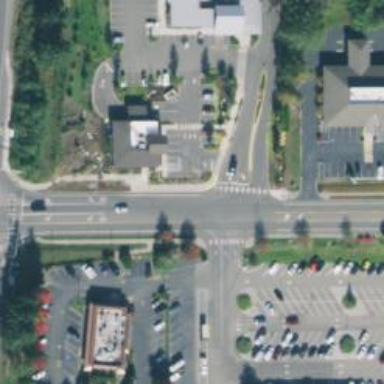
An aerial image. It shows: Crossing with paired lines marking on the road.